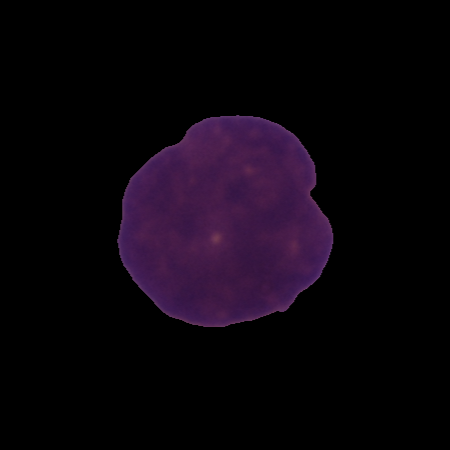
Label: cancer